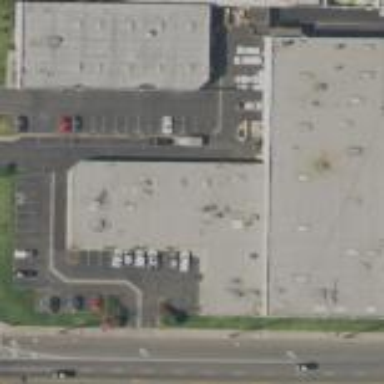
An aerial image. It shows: Commercial building.